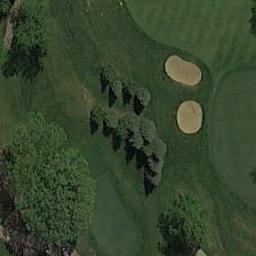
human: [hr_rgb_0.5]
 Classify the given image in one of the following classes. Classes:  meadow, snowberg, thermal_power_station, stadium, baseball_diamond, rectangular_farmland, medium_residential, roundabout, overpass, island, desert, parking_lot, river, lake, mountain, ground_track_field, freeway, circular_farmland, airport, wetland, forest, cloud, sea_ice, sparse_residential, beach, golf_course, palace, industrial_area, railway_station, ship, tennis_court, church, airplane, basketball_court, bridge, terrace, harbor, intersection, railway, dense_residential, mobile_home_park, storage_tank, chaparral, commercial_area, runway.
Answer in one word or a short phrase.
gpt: golf_course